Question: I have a page where I show the characters of a user. Using a repeater, I create a div for each character with different informations on the characters taken from my DB. I want to be able to call a method server side that use my characterId as a parameter when I click on one of the divs.
I tried using onclick on the div tag. Using an anchor. Using a display:none button and call it when clicking the div, I tried several weird things that didn't make much sense to me. I'm getting out of ideas. I'm fine with using javascript if needed.
Here the code for my page
'''
<asp:Repeater ID="VK_Character_CharacterNotSelected_rptCharacter" runat="server">
<ItemTemplate>
<div class="divCharacterNotSelected_divCharacterPanel"
onclick='<%# "SelectCharacter_Click("+Eval("CharacterId")+")" %>'
runat="server"
id="VK_Character_CharacterNotSelected_divCharacter">
'''
And the codebehind
'''
protected void SelectCharacter_Click(int characterId)
{
Stuff....
}
'''
Thank you for any help provided.
Edit: After following King A.Majid answer, I can call the server side method with my parameter but I need to call the button onclick when I click on my div.
Edit 2: I thought about using ItemDataBound to set it but dunno how to set a div onclick
Edit 3: Using linkbutton instead but it mix up with the CSS I have on links. Here the image to show:

Edit 4: Problem solved. Just added extra CSS to my page to fix the link.
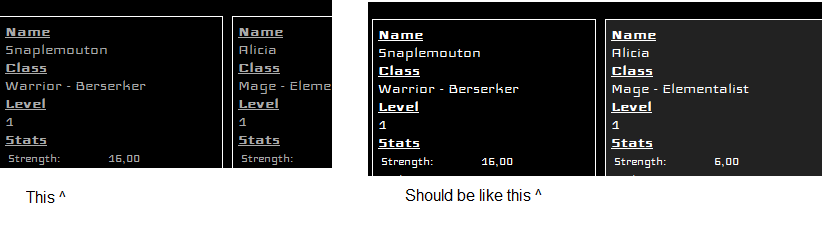
Answer: You can use 'LinkButton'. It is rendered as a link on a browser so you can add whatever you want inside that link.
'''
<asp:Repeater ID="VK_Character_CharacterNotSelected_rptCharacter" runat="server">
<ItemTemplate>
<asp:LinkButton runat="server" ID="LinkButton1"
OnCommand="LinkButton1_Command"
CommandArgument='<%# Eval("CharacterId") %>'>
<div class="divCharacterNotSelected_divCharacterPanel">...</div>
</asp:LinkButton>
</ItemTemplate>
</asp:Repeater>
protected void LinkButton1_Command(object sender, CommandEventArgs e)
{
var characterId = e.CommandArgument;
}
'''